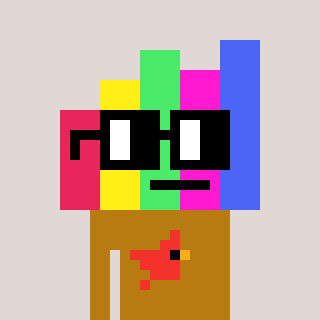
a pixel art character with square black glasses, a bar chart-shaped head and a gold-colored body on a warm background